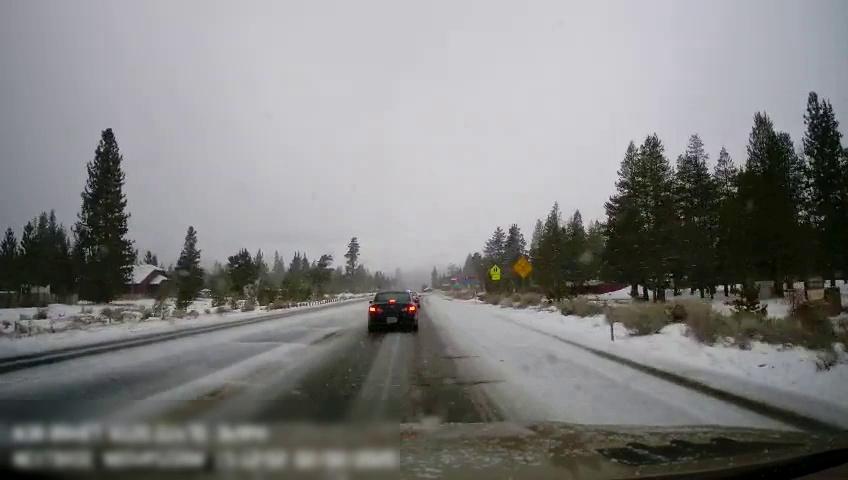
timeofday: Day
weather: Snowy
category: Drivable Space
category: Vehicles | Car
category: Vehicles | Car
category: Lanes | Current Lane
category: Traffic | Signs
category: Traffic | Signs